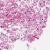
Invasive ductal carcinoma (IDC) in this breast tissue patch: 0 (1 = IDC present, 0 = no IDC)